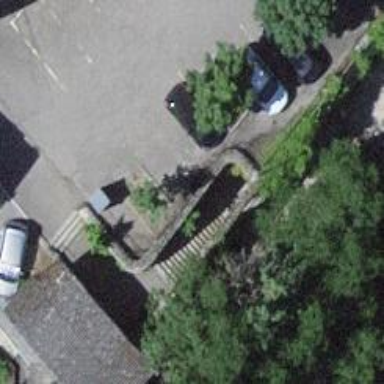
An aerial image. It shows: Steps made of paving stones.